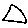
Label: triangle